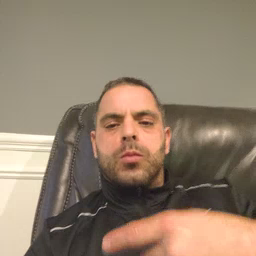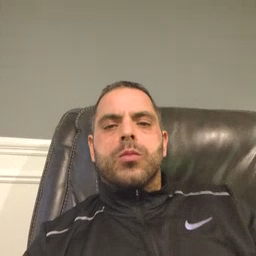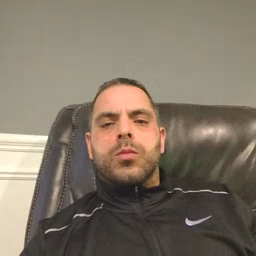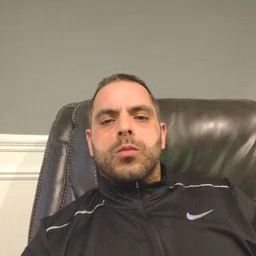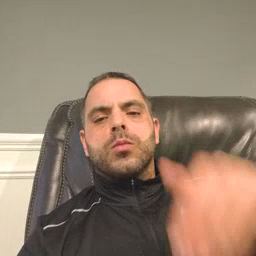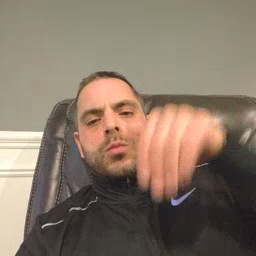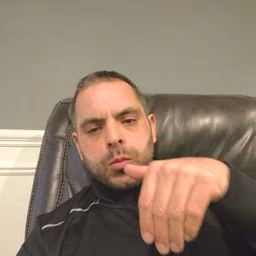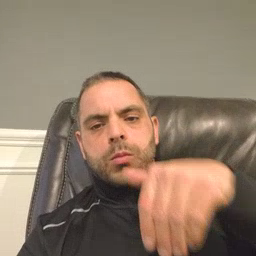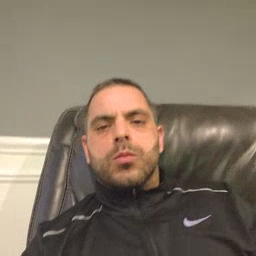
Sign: night